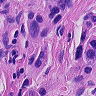
Metastatic tissue present: yes